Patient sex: M
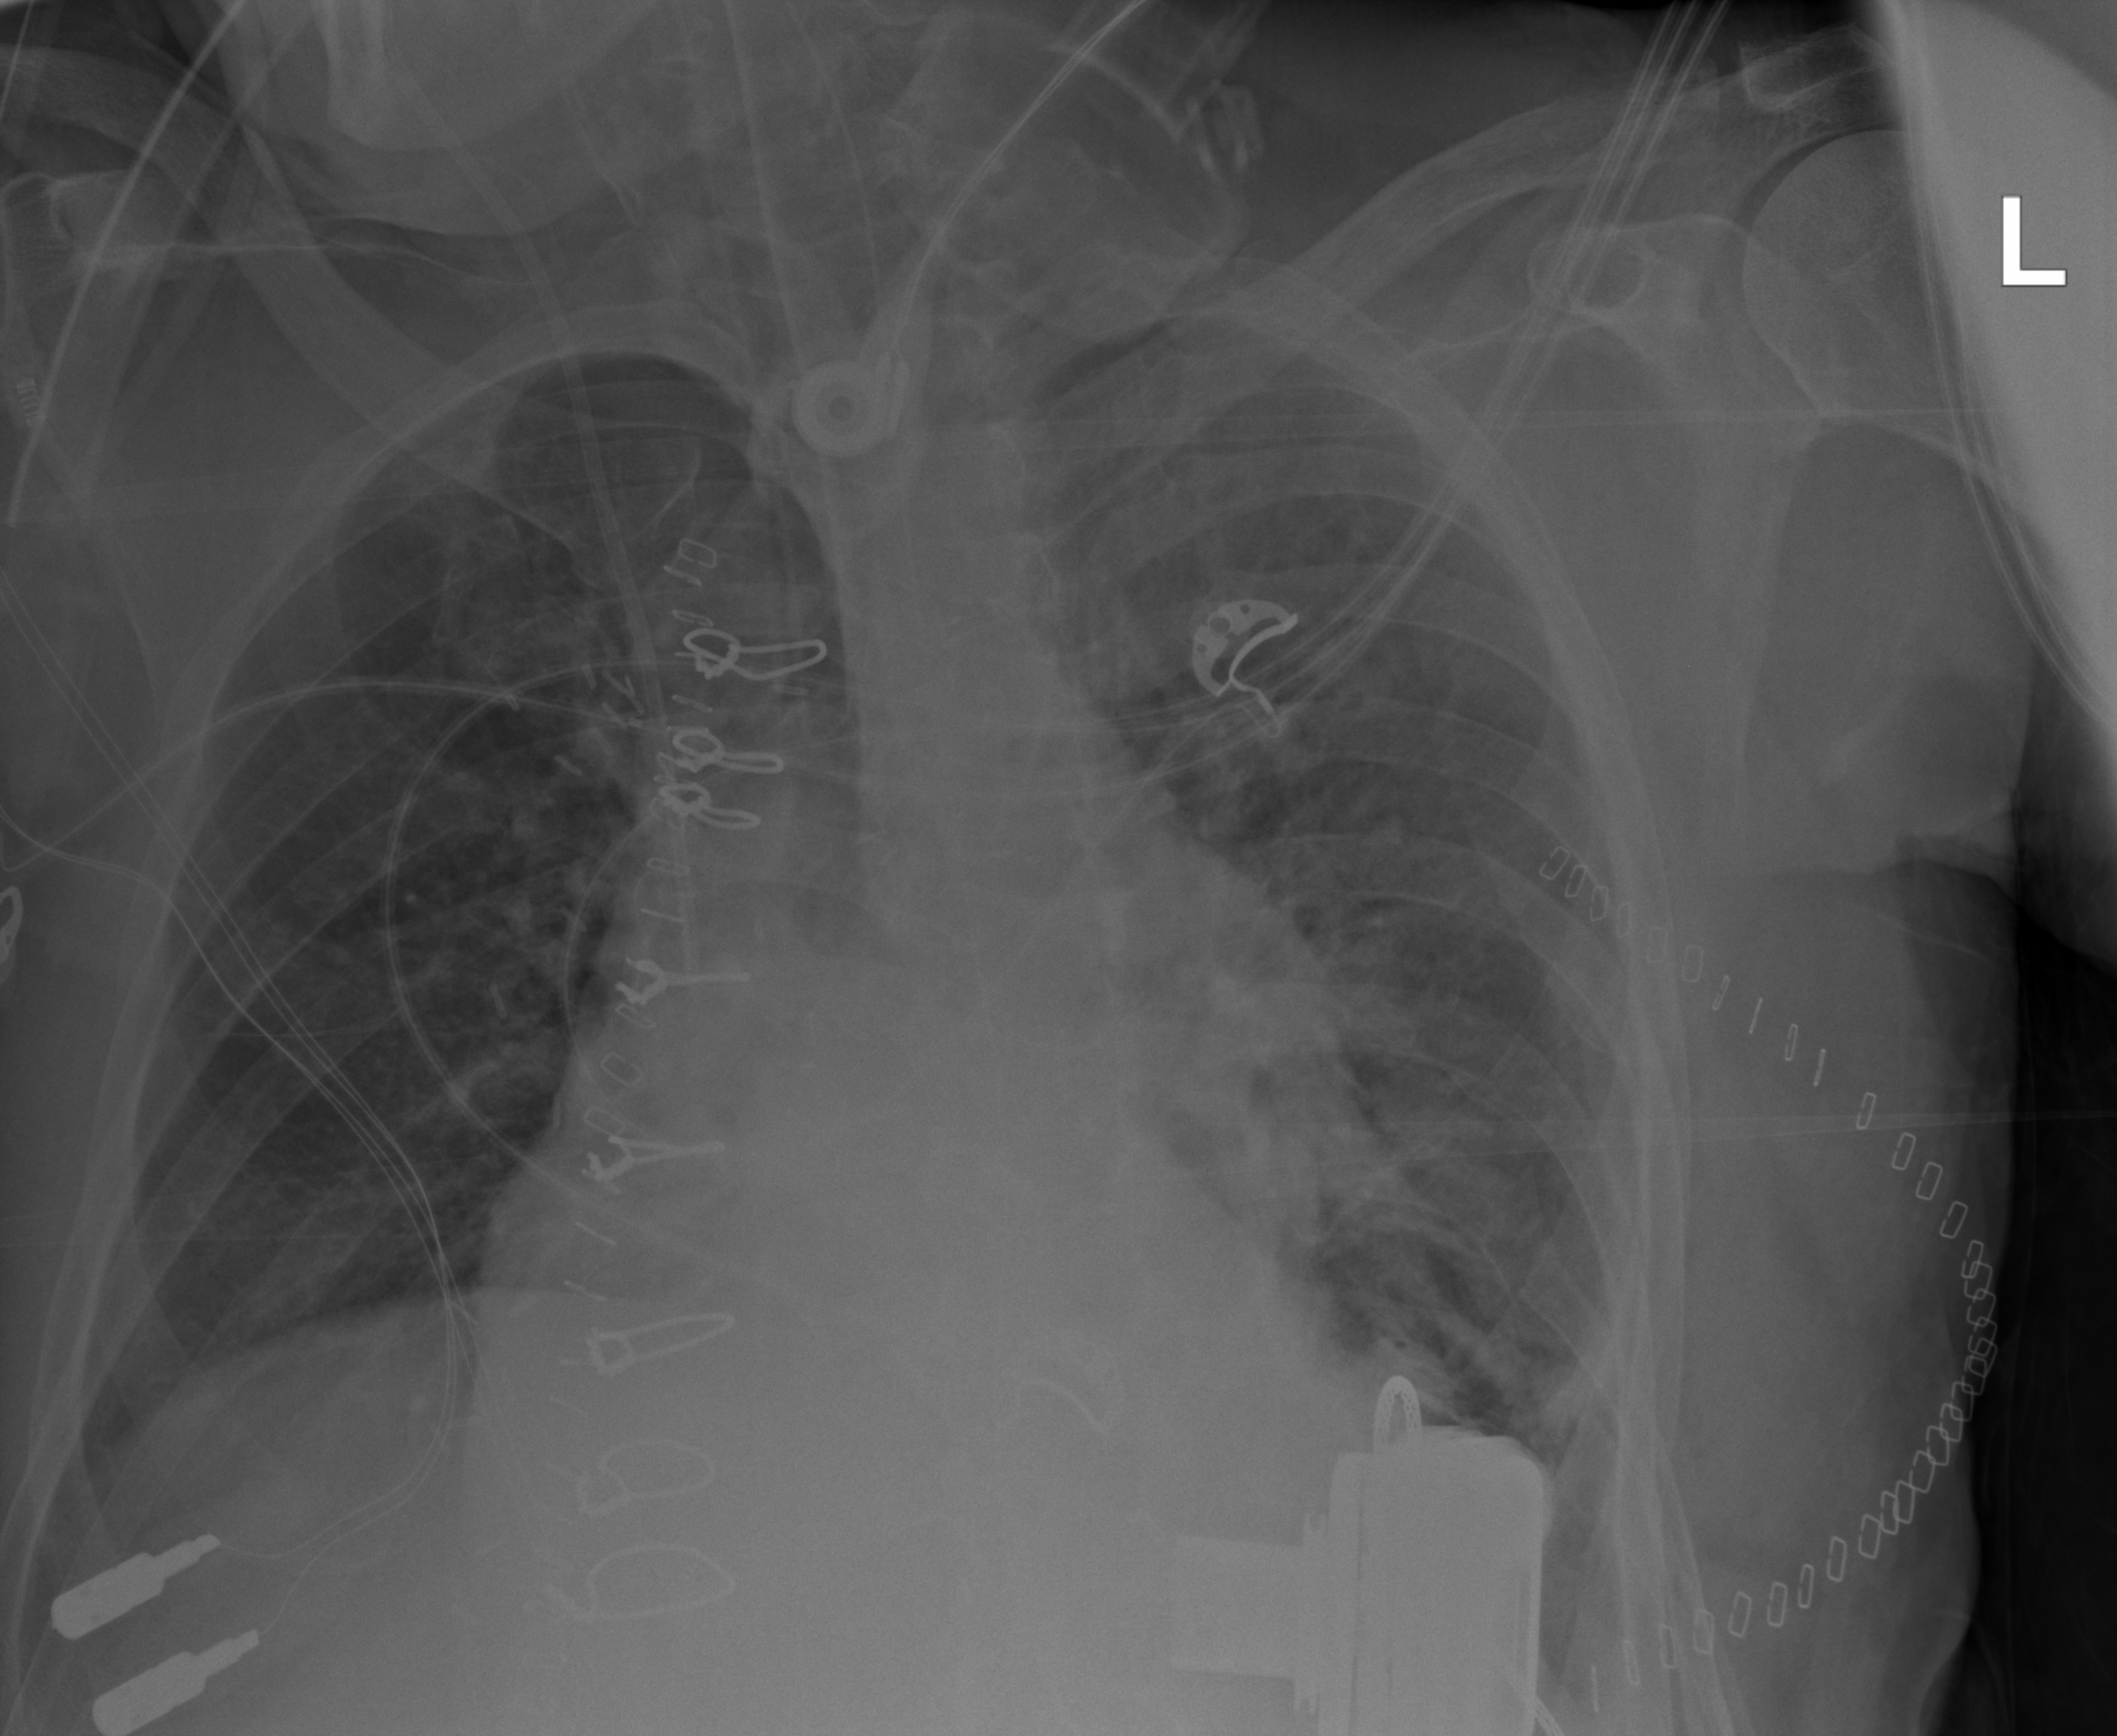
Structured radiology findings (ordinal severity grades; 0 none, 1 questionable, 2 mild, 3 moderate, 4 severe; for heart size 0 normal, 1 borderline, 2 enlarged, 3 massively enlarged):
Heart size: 2
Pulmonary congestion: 2
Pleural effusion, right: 0
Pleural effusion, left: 0
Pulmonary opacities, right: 0
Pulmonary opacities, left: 0
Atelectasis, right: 0
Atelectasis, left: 2